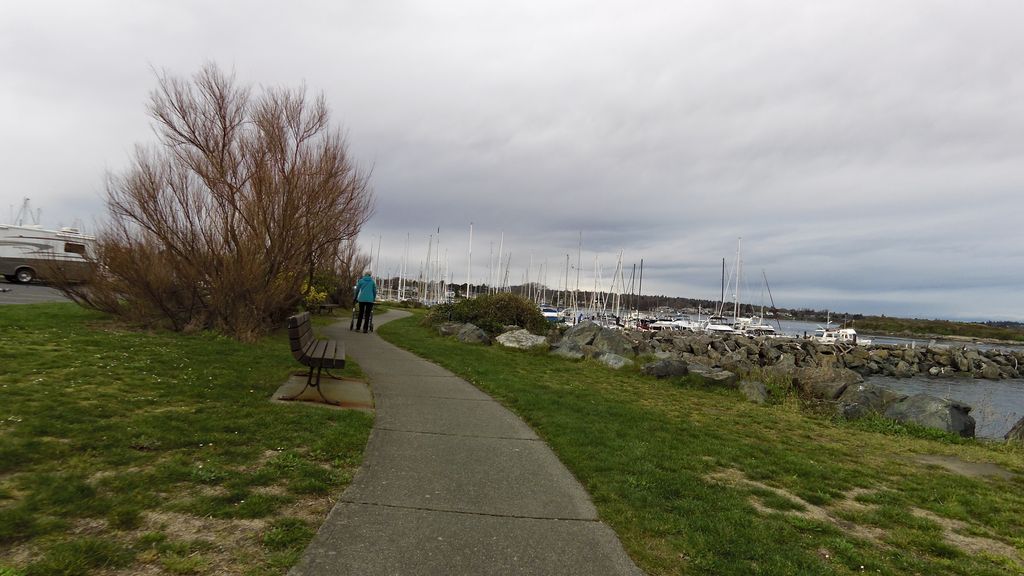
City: victoria